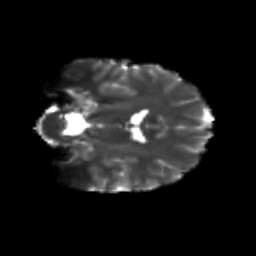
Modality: T2w
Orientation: coronal
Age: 20
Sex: female
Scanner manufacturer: siemens
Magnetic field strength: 3 T
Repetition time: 3.5 s
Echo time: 0.104 s